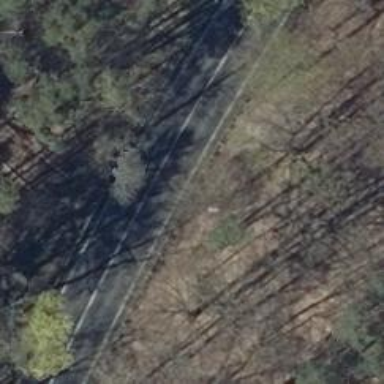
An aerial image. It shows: Asphalt road classified as primary highway.